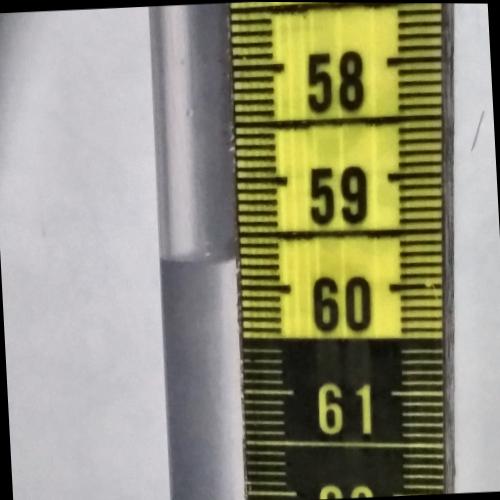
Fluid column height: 59.7 cm